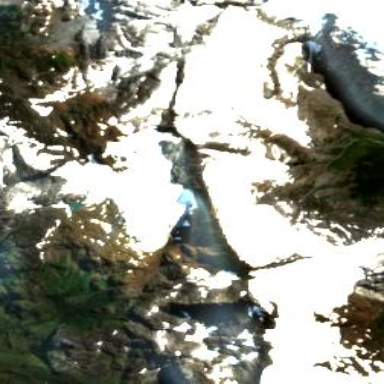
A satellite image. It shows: Majestic glacier in the distance.